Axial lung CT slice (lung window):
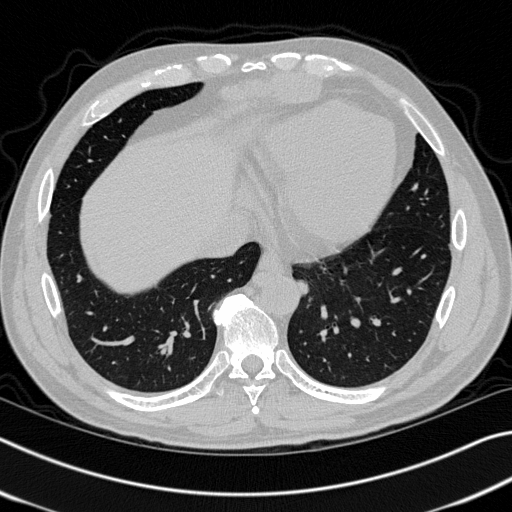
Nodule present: yes
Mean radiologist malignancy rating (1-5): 3.333